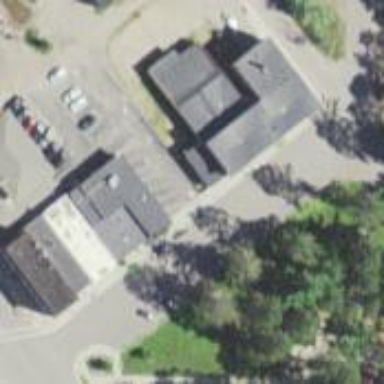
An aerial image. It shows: Bar building.